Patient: sex M, age 76
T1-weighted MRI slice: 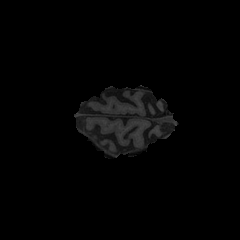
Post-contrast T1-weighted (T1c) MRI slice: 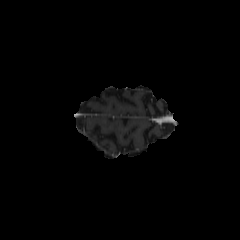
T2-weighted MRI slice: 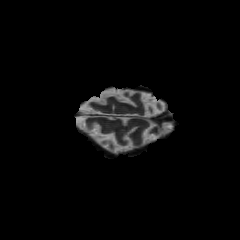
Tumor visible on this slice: yes
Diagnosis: Glioblastoma, IDH-wildtype
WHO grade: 4